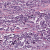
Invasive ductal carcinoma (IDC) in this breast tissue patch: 1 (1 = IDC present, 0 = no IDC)